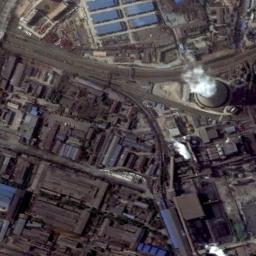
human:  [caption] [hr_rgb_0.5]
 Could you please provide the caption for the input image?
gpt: The thermal power station is next to some buildings with white mist above .

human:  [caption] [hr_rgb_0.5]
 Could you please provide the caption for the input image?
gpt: Many buildings are near the thermal power station .

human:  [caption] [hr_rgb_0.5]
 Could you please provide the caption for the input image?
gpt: The thermal power station in this industrial park is emitting smoke .

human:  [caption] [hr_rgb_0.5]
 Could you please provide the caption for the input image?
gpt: There is a large factory building in a thermal power station with a cooling tower that is steaming .

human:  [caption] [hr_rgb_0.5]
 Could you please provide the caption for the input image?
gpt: There are many buildings and a chimney on the thermal power station .